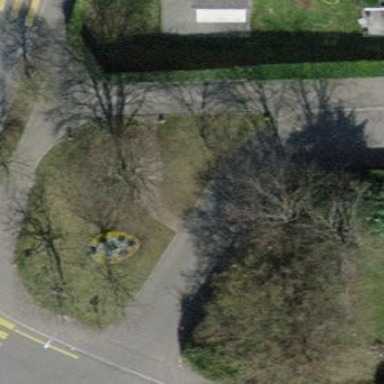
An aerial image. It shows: Lovely park for leisure and relaxation.